Question: I set up <URL>
On my Spree shop.
Everything works well on development machine.
And I getting the error on production server when press on imge preview.
Link to page where I getting the error:
<URL>

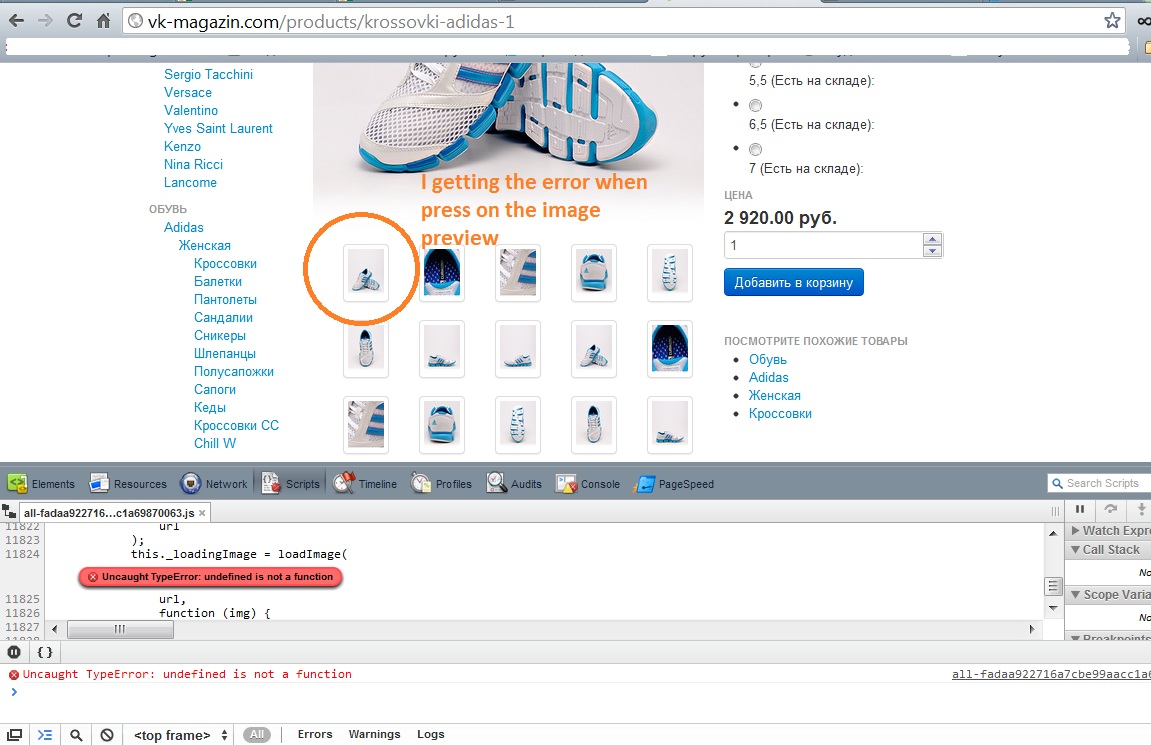
Answer: I use Twitter Bootstrap theme with bootstrap-sass gem.
And made mistake in including bootstrap-sass.
You jast need to create file
tb.css.css in /app/assets/stylesheets/store/
which should contain:
'''
@import "bootstrap";
'''
To find out you set up right TB, check you tb.css file in sourse code.
If you see lines with comments like
'''
/* /../../..ruby-gems bla bla bla */
.clearfix {
'''
You set up TB css right
For Javascript include
in app/assets/javascripts/store/all.js
'''
. . .
//= require bootstrap
. . .
'''
After this js with TB should work right.